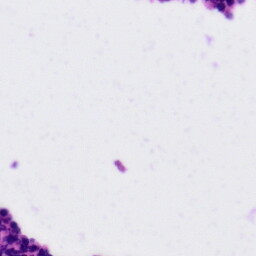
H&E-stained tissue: Tonsil